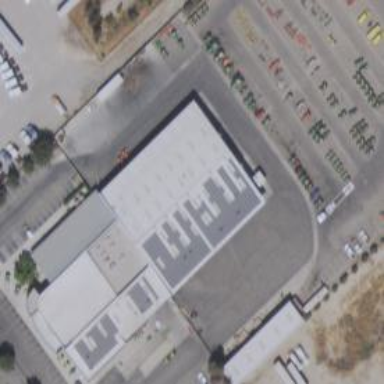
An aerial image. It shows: Industrial area with car shop.